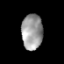
Tissue: prostate
Cell type: Epithelial cells
Senescence score: 0.359
Nuclear area (px): 730
Mean DAPI intensity: 157.052